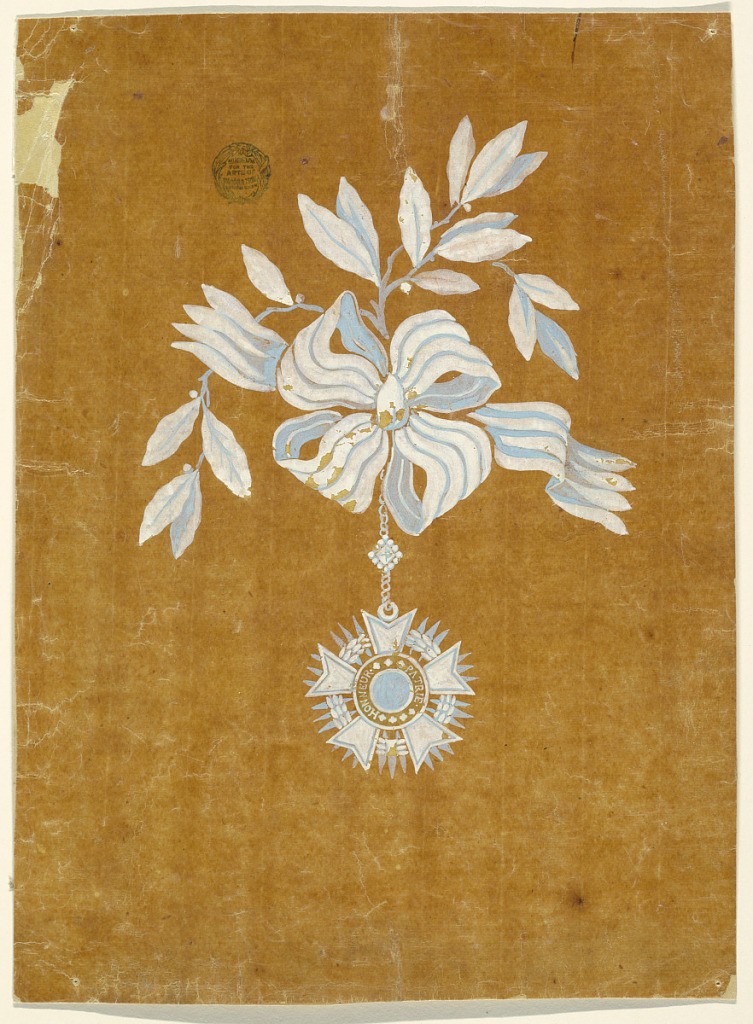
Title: Design for an Embroidered or Woven Fabric of the "Fabrique de St. Ruf," Unfinished
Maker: Fabrique de Saint Ruf, Lyon, France
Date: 1805–1815
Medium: Brush and blue, white gouache on glazed tracing paper pasted on paper
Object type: Drawing
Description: A start of the Légion d'honneur is suspended by a chain on a bowknot from behind which laurel boughs rise.